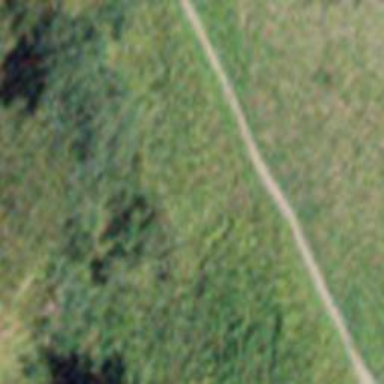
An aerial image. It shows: Path.